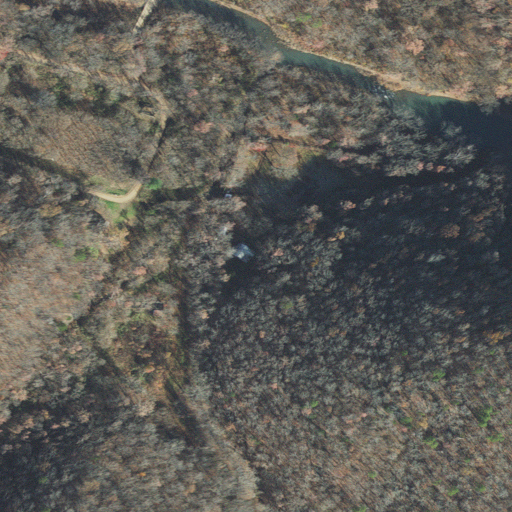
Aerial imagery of valley in Arkansas named Miller Hollow containing deciduous forest, open development, mixed forest, low intensity development, and shrub